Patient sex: M
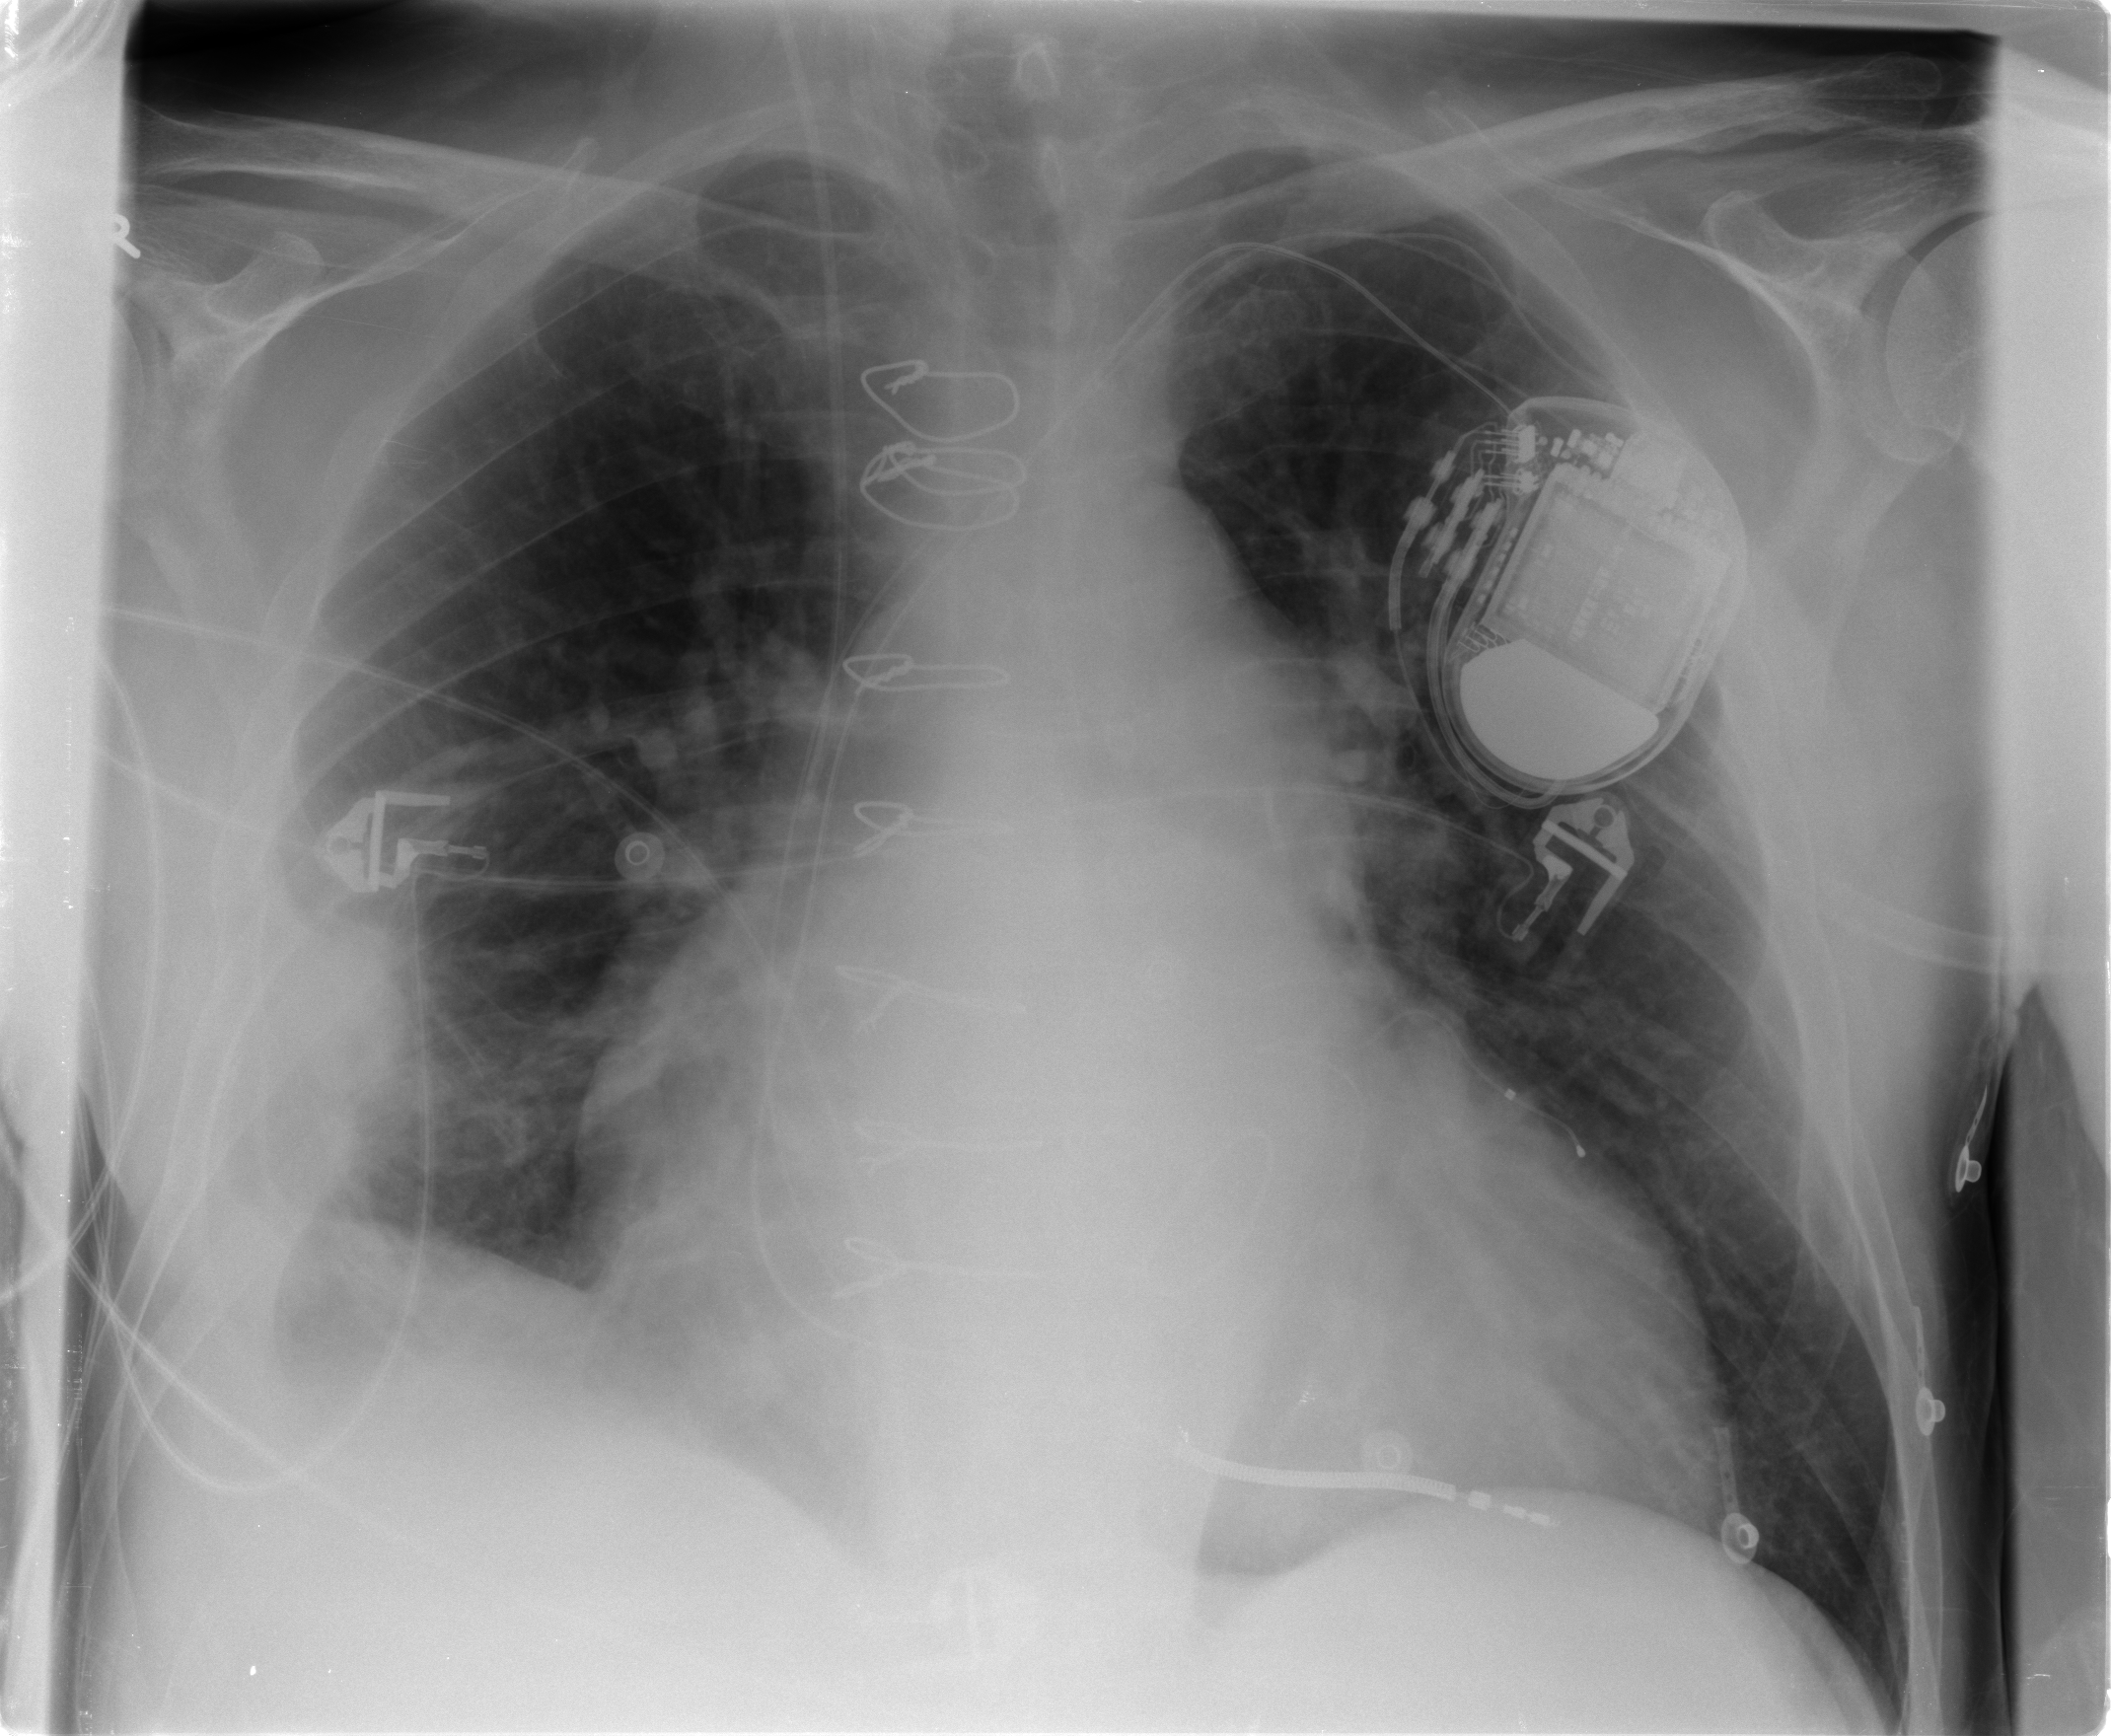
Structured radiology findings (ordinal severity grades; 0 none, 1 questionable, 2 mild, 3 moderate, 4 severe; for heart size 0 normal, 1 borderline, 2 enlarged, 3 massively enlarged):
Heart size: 2
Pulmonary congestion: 2
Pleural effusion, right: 2
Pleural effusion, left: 0
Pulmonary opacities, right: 1
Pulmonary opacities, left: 0
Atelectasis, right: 2
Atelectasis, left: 0